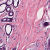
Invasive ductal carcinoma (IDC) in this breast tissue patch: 0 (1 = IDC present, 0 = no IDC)